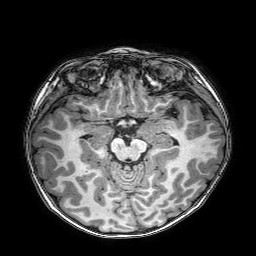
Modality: T1w
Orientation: coronal
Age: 6
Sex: male
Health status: healthy